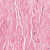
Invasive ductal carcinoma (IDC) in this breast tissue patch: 0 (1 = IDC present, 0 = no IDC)